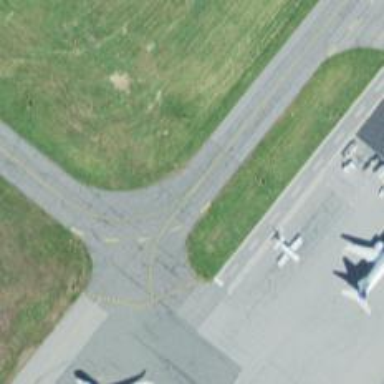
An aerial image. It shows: View of taxiway at the airport.